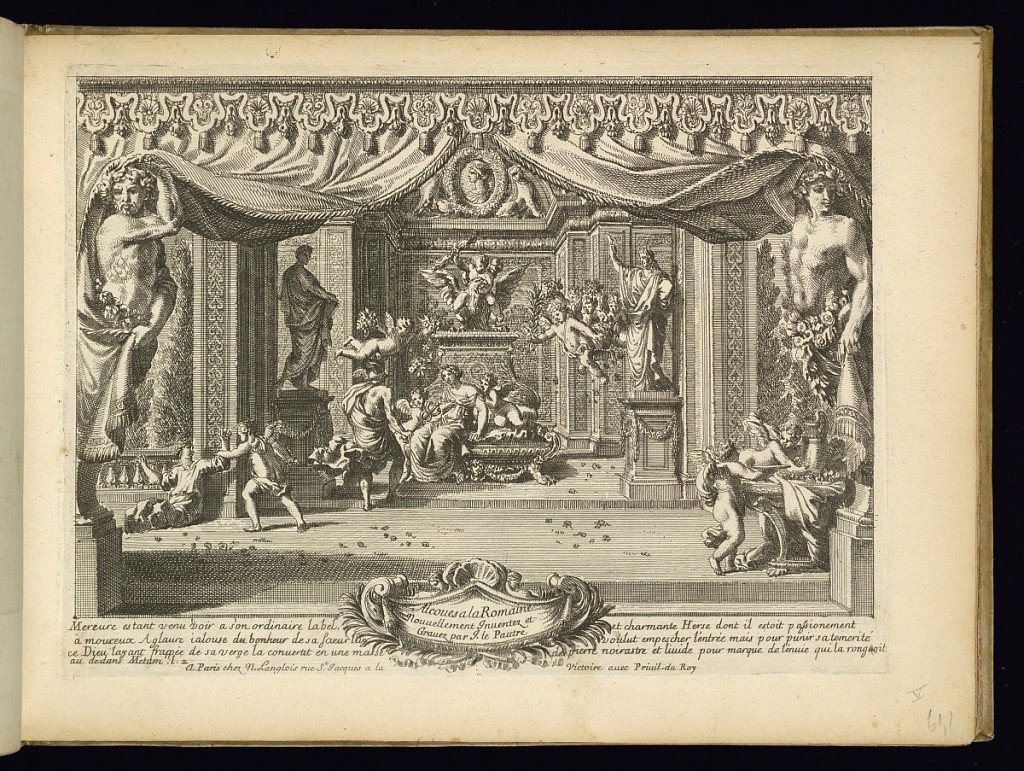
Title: Title Page and Alcove with Mercury Approaching Herse’s Bed
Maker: Jean Le Pautre, French, 1618–1682
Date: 1658–1703
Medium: Etching on laid paper
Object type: Print
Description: Title page for a series of alcoves in the ‘Roman style'. The title is lettered in a cartouche in the lower center framed by leaves, c-scrolls, and shells. The scene above includes several figures and winged putti within an alcove with ornately decorated paneling, moldings, and sculptures on plinths. The alcove is framed by hanging textiles and two telamons (atlantides).